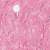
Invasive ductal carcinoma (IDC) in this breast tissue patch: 0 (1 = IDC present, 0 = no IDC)